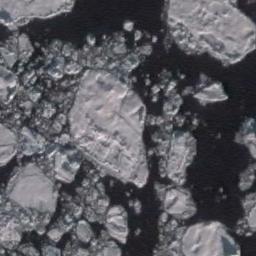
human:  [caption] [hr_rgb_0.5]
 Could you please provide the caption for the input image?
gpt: Several large pieces of sea ice and a lot of small pieces of sea ice gather together .

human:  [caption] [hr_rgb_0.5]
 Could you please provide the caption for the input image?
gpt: There are many ice on the deep blue sea .

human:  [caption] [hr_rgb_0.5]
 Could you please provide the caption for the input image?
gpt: Countless ice cubes of all sizes are closely connected into a large piece floating on the deep blue sea .

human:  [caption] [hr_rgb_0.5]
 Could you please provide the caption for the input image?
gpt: The sea is surrounded by sea ice .

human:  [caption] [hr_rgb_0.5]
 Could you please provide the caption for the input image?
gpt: There are many pieces of sea ice .